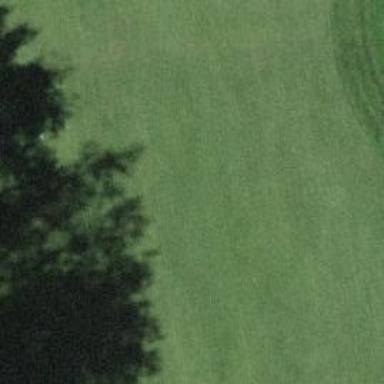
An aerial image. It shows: View of golf hole.